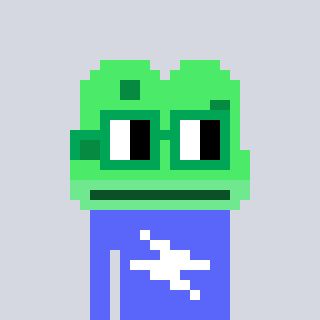
a pixel art character with square green glasses, a frog-shaped head and a purple-colored body on a cool background